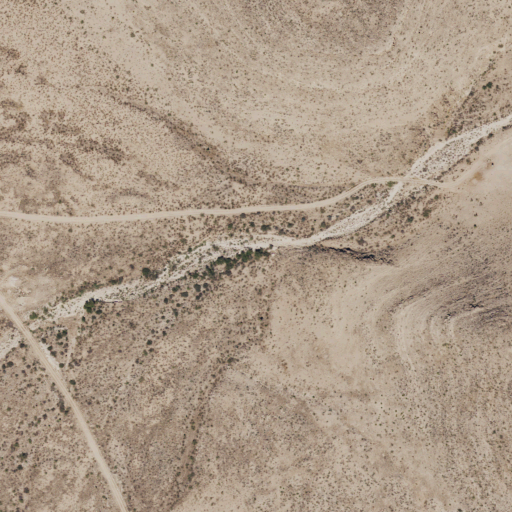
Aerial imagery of valley in Texas named Hackberry Canyon containing shrub and grassland